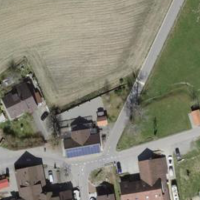
EUNIS habitat code: 52
Species observed at this site:
Stellaria graminea